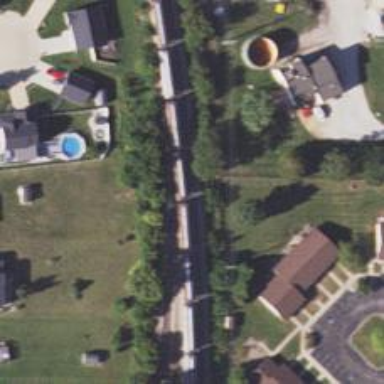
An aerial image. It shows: Railway siding with rails.